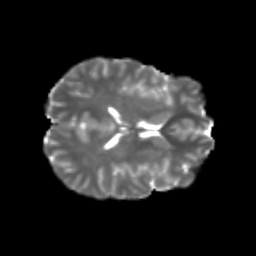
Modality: T2w
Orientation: axial
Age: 23
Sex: male
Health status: healthy
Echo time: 0.074 s